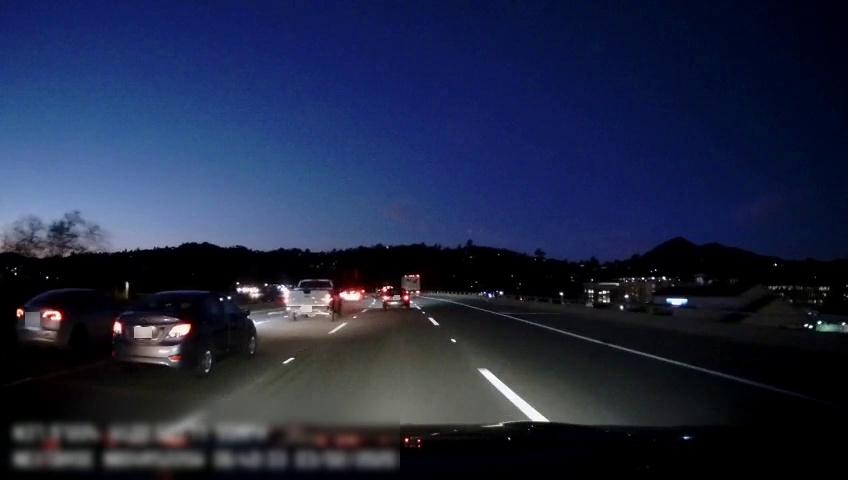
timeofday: Night
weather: Other
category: Drivable Space
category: Vehicles | Car
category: Vehicles | Car
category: Vehicles | Truck
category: Vehicles | Car
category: Vehicles | Truck
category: Vehicles | Car
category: Vehicles | SUV
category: Lanes | Alternate Lane
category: Lanes | Alternate Lane
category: Lanes | Current Lane
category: Lanes | Current Lane
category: Lanes | Alternate Lane